Question: I am using <URL> to search my local db. After adding the gems, running the generate command, and booting up the solr server I do the following:
'''
class Style < ActiveRecord::Base
attr_accessible :full_name, :brand_name
searchable do
text :full_name
text :brand_name
end
end
'''
Added the above to my Style model and re-indexed (I had already indexed prior to creating this post, which is why I re-indexed to put it here)
'''
funkdified@vizio ~/rails_projects/goodsounds.org $ rake sunspot:solr:reindex
[RailsAdmin] RailsAdmin initialization disabled by default. Pass SKIP_RAILS_ADMIN_INITIALIZER=false if you need it.
*Note: the reindex task will remove your current indexes and start from scratch.
If you have a large dataset, reindexing can take a very long time, possibly weeks.
This is not encouraged if you have anywhere near or over 1 million rows.
Are you sure you want to drop your indexes and completely reindex? (y/n)
y
[#######################################] [14/14] [100.00%] [00:00] [00:00] [53.19/s]
'''
Then I try a search and get nothing
'''
1.9.3p392 :003 > Style.search { fulltext 'Monkey' }.results
SOLR Request (10.4ms) [ path=#<RSolr::Client:0x0000000685ab28> parameters={data: fq=type%3AStyle&q=Monkey&fl=%2A+score&qf=full_name_text+brand_name_text&defType=dismax&start=0&rows=30, method: post, params: {:wt=>:ruby}, query: wt=ruby, headers: {"Content-Type"=>"application/x-www-form-urlencoded; charset=UTF-8"}, path: select, uri: http://localhost:8982/solr/select?wt=ruby, open_timeout: , read_timeout: , retry_503: , retry_after_limit: } ]
=> []
'''
But, wait shouldn't it have worked and picked this up?
'''
Style.first
Style Load (1.3ms) SELECT "styles".* FROM "styles" LIMIT 1
=> #<Style id: 54, brand_name: "Monkey", full_name "Monkey Chicken", created_at: "2013-02-01 23:25:58", updated_at: "2013-02-16 03:02:16">
'''
Here is one more clue. I am seeing "unknown field" for brand_name (setup in Style.rb)

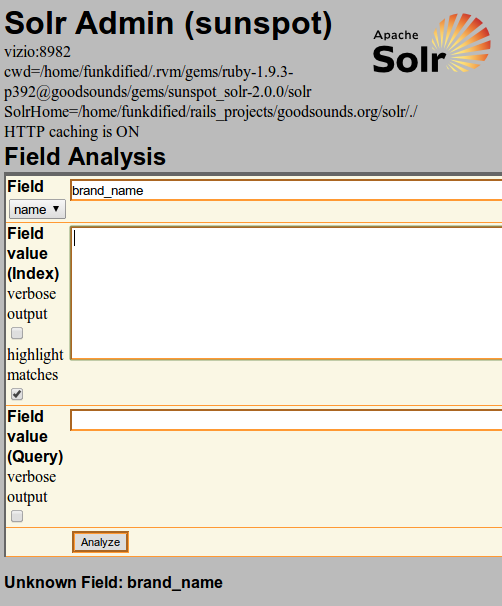
Answer: If you change the schema (the "searchable" block) you have to either reindex all models:
'''
rake sunspot:solr:reindex
'''
or reindex that specific model with a given batch size (here 500):
'''
rake sunspot:solr:reindex[500,Style]
'''
as per the Sunspot <URL>.
FYI, to use 'Style.reindex' for non-schema changes, you will have to call 'Sunspot.commit' to save changes.